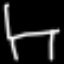
Label: chair